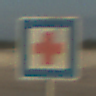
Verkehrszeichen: ErsteHilfe
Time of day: SunriseSunset
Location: Outdoor (Beach)
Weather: Clear
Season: NotSpecified
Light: Natural